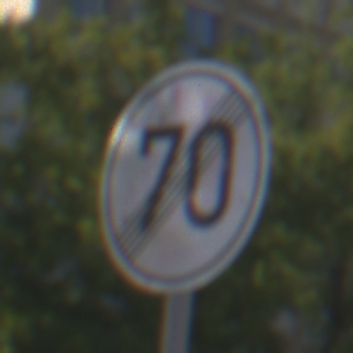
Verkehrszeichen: EndeGeschwindigkeit70
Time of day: MorningAfternoon
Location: Outdoor (Urban)
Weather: Clear
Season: NotSpecified
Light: Natural